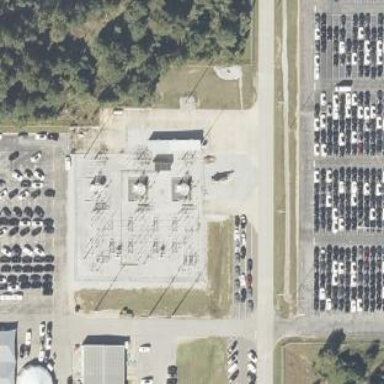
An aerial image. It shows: Industrial substation surrounded by fence.